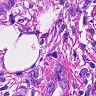
Metastatic tissue present: yes